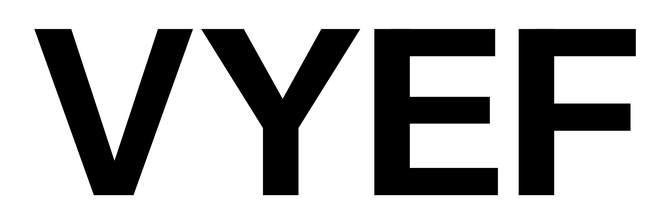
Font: InstrumentSans_Bold